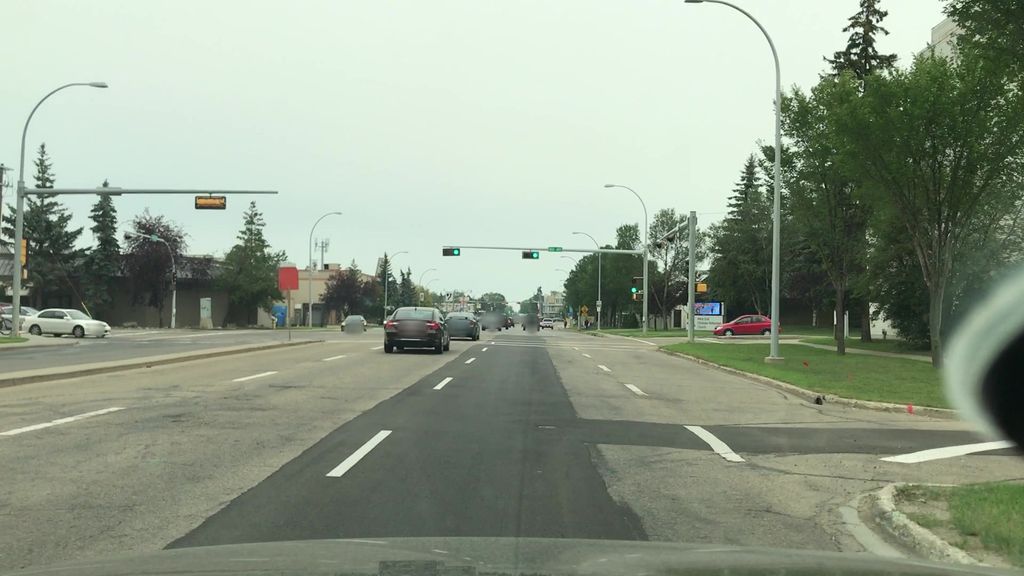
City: edmonton